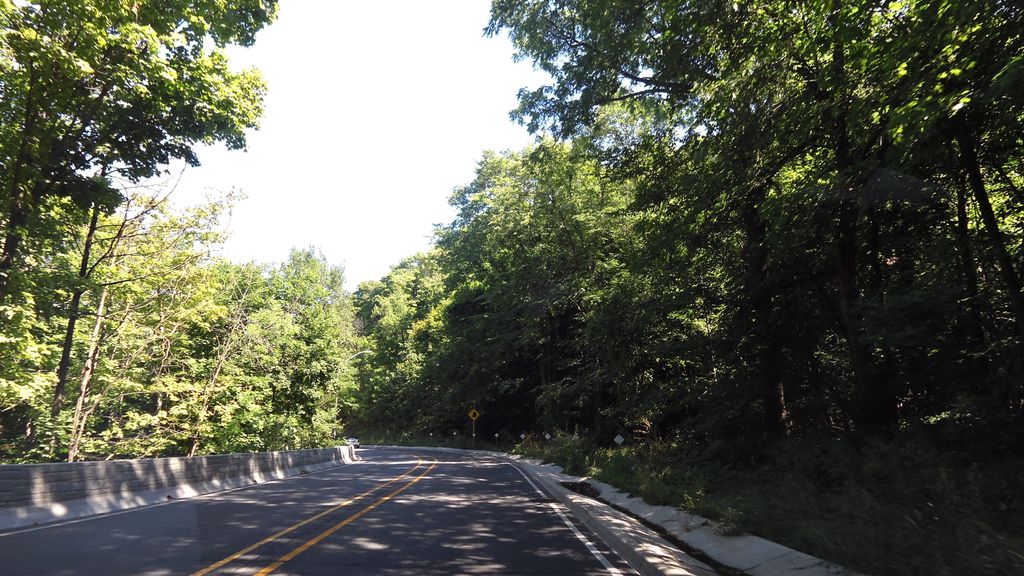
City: hamilton